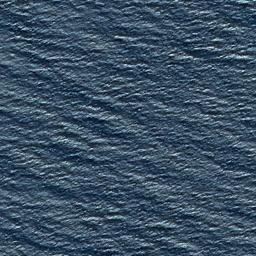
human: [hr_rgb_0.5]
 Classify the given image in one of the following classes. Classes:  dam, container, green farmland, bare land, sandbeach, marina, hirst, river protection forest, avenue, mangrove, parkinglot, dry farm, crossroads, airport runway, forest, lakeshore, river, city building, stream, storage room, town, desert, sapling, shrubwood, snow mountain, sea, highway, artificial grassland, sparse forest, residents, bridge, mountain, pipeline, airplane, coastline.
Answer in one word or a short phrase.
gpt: sea